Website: walmart
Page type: stored-credit-cards
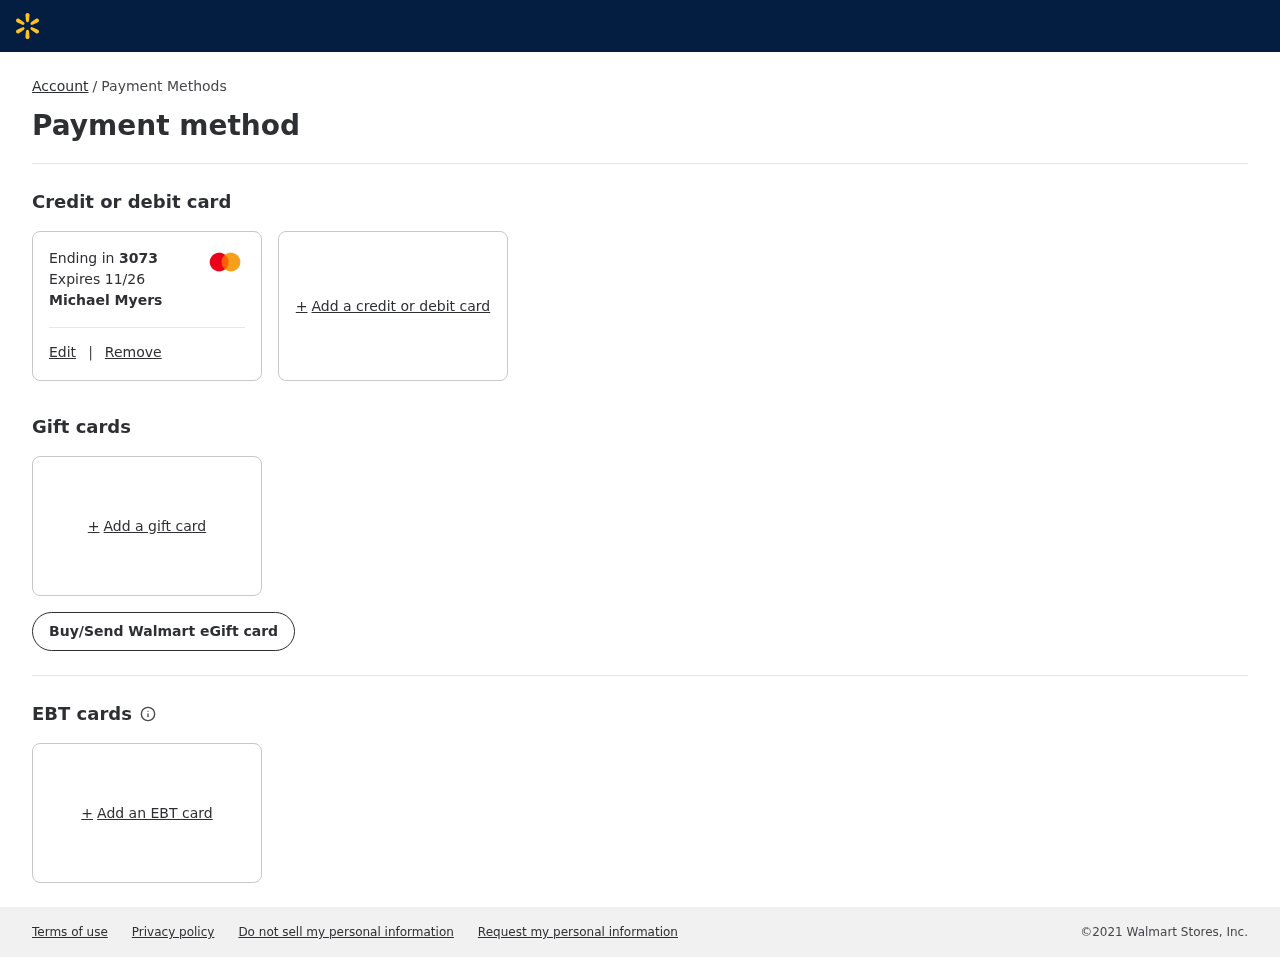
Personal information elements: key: PII_CARD_EXPIRY
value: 11/26
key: PII_CARD_LAST4
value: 3073
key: PII_FULLNAME
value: Michael Myers